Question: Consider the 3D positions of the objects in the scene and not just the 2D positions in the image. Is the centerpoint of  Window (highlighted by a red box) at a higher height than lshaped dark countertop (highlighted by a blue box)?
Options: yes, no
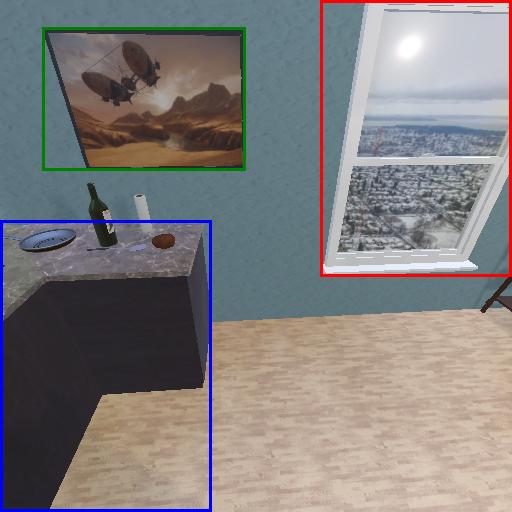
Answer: yes